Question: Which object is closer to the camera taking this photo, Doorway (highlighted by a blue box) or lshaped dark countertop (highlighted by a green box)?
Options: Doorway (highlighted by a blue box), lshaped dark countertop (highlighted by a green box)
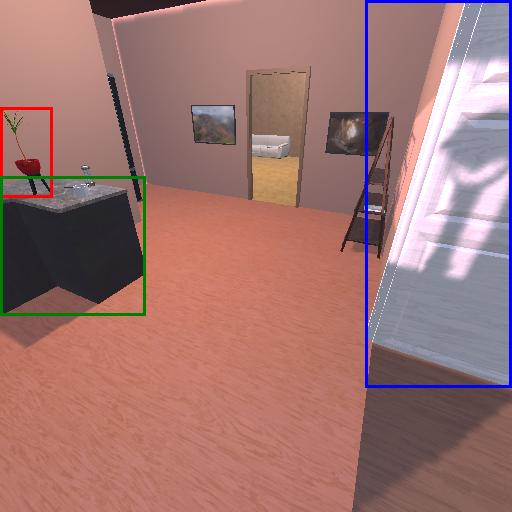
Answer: Doorway (highlighted by a blue box)